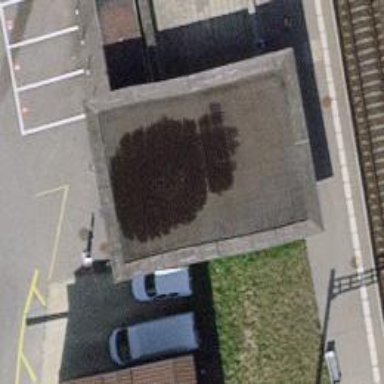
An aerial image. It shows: Concrete steps.